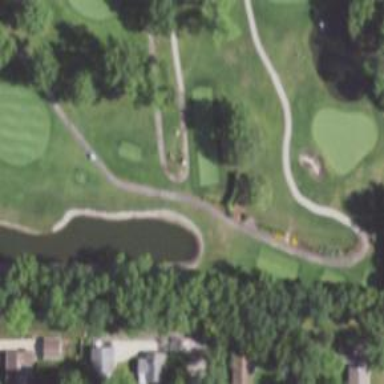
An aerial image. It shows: Footway that doubles as golf path.